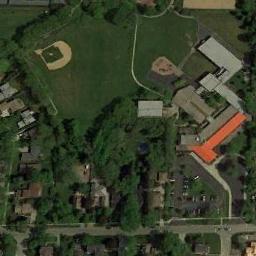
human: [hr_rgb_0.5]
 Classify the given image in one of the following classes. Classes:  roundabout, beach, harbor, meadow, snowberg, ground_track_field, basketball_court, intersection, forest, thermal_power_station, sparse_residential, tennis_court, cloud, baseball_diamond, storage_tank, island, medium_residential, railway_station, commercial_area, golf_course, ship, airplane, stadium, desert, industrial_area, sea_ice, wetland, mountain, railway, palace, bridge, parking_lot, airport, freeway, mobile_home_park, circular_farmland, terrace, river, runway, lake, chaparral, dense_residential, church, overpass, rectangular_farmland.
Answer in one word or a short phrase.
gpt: baseball_diamond